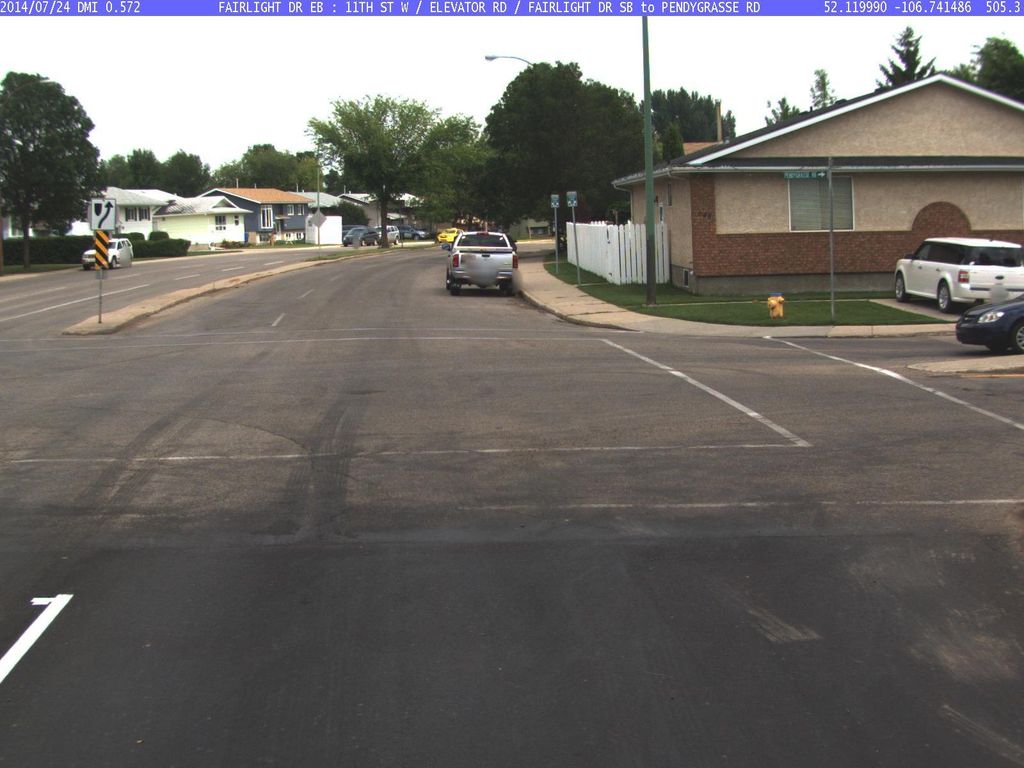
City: saskatoon